Aerial crown-view tile of a tropical tree (Barro Colorado Island, Panama), acquired 20240611:
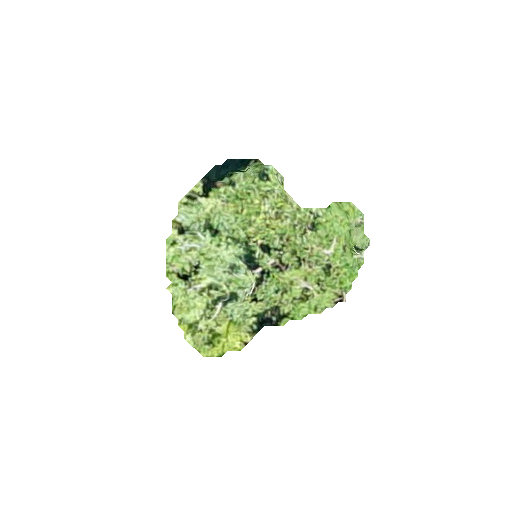
Species: Miconia argentea
GBIF accepted scientific name: Miconia argentea
Crown area: 42.025 m²